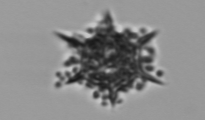
Label: Dictyocha